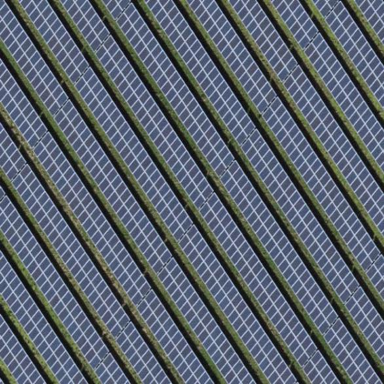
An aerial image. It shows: Solar power generator utilizing photovoltaic technology with solar photovoltaic panels.